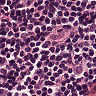
Metastatic tissue present: no